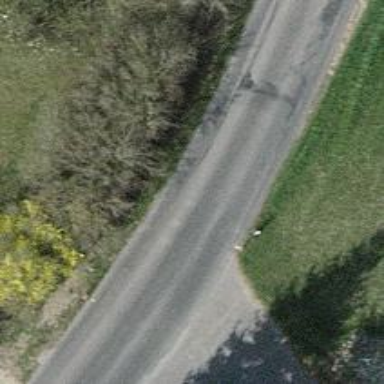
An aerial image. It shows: Asphalt road in residential area.